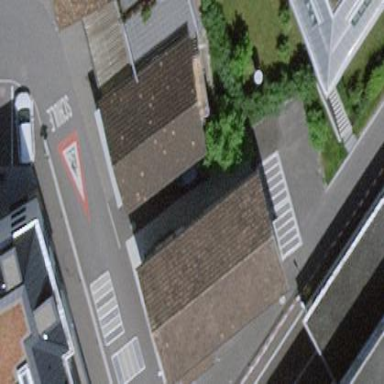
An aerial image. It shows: Service building.